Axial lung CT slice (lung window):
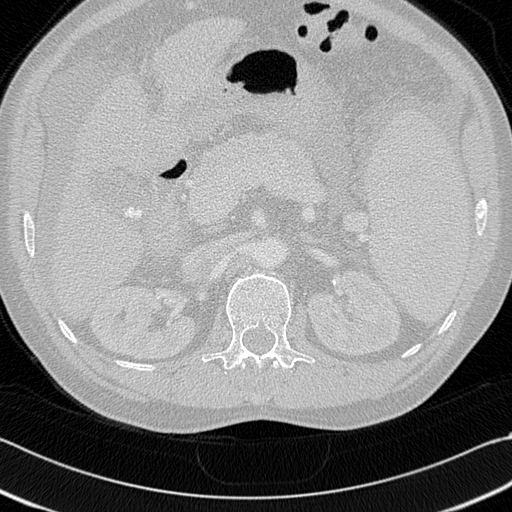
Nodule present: no